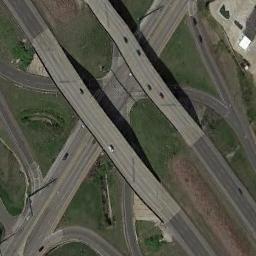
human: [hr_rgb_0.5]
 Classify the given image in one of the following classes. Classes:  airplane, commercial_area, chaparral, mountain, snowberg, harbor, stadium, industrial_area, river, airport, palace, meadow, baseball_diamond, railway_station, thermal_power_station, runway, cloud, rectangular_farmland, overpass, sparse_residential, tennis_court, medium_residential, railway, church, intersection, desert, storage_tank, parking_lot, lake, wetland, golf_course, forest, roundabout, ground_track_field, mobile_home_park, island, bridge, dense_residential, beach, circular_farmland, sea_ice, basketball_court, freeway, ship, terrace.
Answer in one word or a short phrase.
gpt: overpass